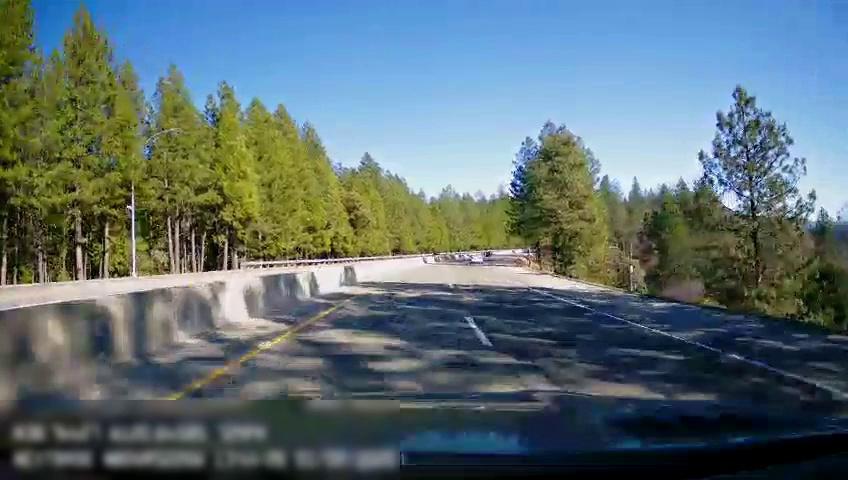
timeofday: Day
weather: Sunny
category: Drivable Space
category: Drivable Space
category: Vehicles | Car
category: Lanes | Alternate Lane
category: Lanes | Current Lane
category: Lanes | Alternate Lane